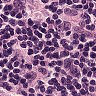
Metastatic tissue present: yes